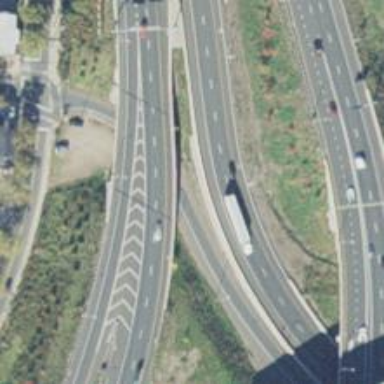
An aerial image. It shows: Bridge over motorway_link.